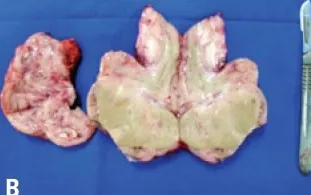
(B) Testicular mass and peritesticular lymph node after orchiectomy.
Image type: medical_photograph (other_medical_photograph)